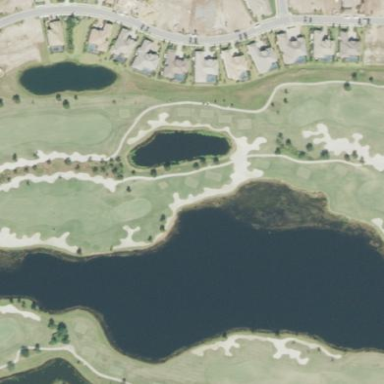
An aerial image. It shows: Water hazard in golf course. The hazard is natural water feature.